Interaction volume radius: 10 \u00c5
Interaction volume height: 25 \u00c5
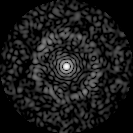
Disorder parameter: 0.8268